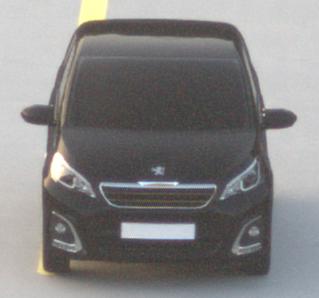
Make: Peugeot
Model: 108 1.0 VTi 68
Detailed model: 108
Model produced from: 2015/03
Model produced until: 2016/10
Doors: 3
Color: black
Road condition: dry road
Daytime: sunrise or sunset
Contrast: low contrast